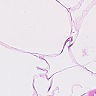
Metastatic tissue present: no